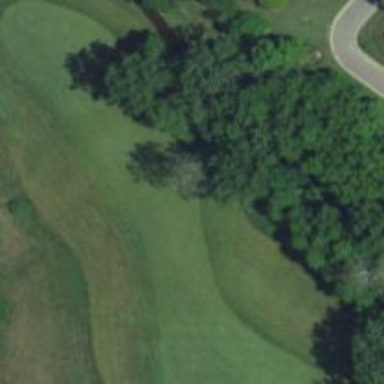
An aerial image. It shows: View of golf hole.